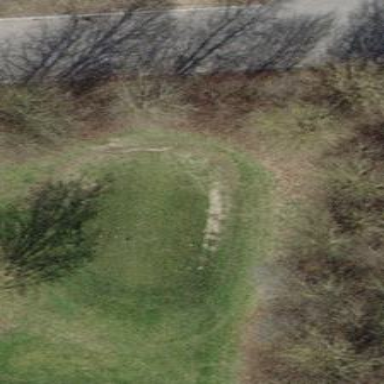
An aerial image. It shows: Golf tee on grassy land.